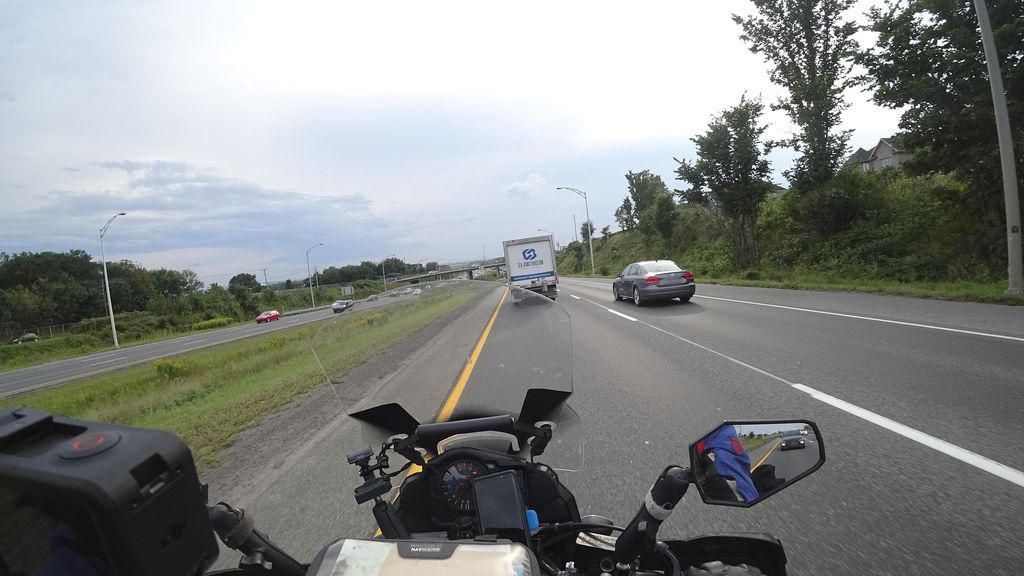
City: quebec_city